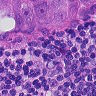
Metastatic tissue present: yes